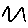
Label: zigzag